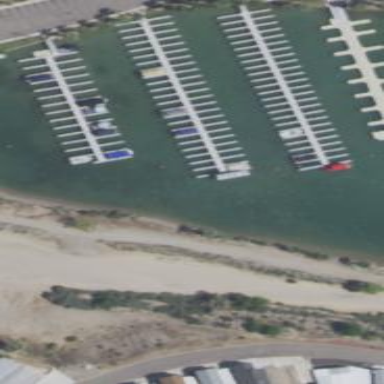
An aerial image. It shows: Marina surrounded by water.